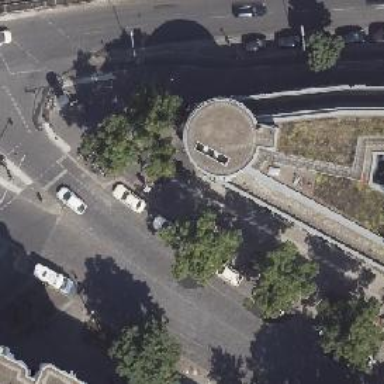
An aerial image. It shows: Taxi stand.